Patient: sex M, age 25
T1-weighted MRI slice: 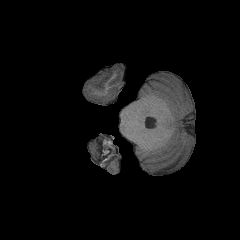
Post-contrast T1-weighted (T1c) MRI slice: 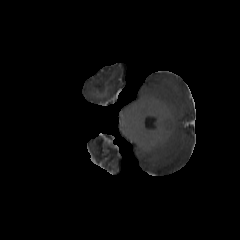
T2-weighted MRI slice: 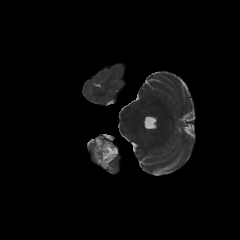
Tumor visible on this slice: yes
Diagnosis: Astrocytoma, IDH-mutant
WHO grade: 2